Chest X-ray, PA view. Patient: 44 years old, sex F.
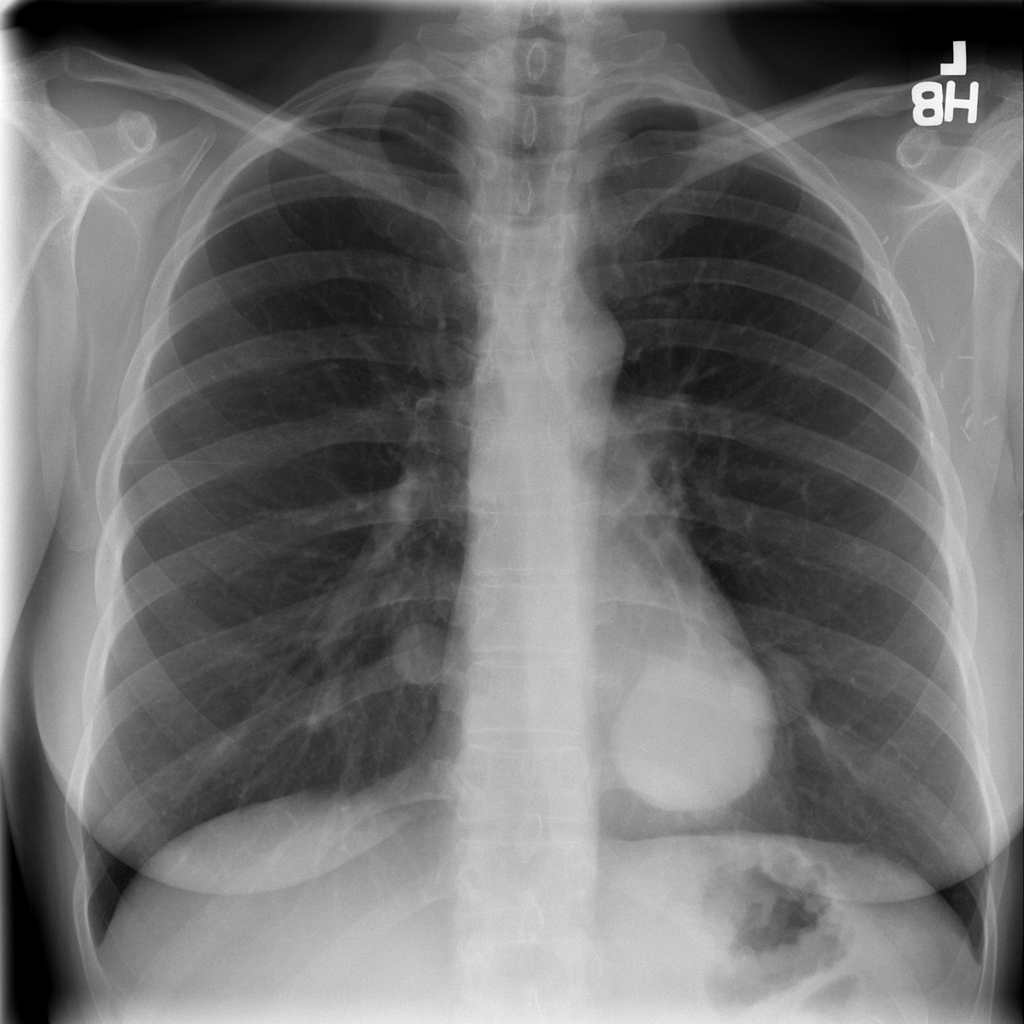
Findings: Mass